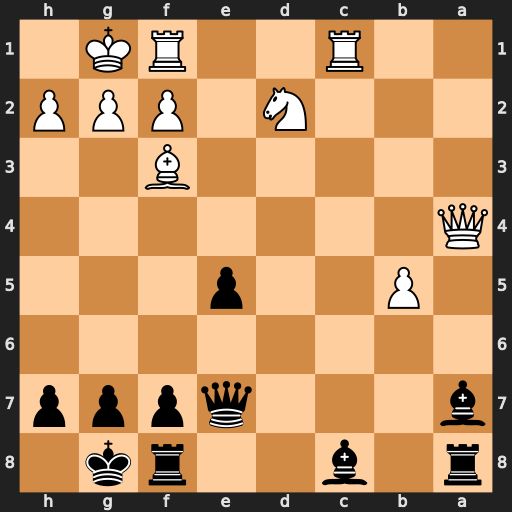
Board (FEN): r1b2rk1/b3qppp/8/1P2p3/Q7/5B2/3N1PPP/2R2RK1
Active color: b
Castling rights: -
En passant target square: -
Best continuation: Bxf2+ Rxf2 Rxa4